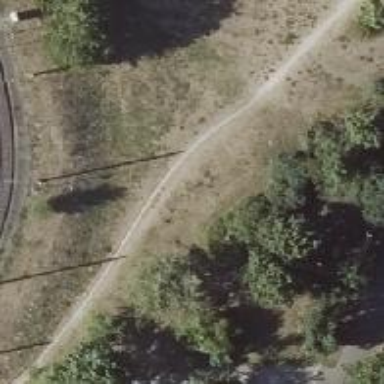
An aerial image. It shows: Compacted footway.